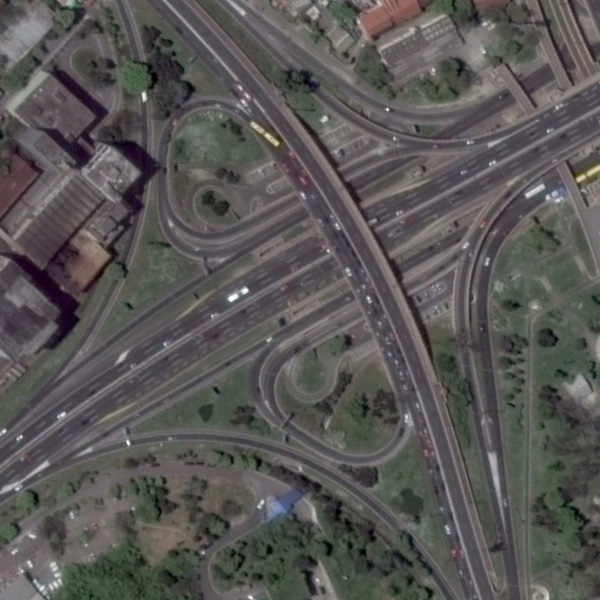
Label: Viaduct